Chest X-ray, AP view. Patient: 58 years old, sex M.
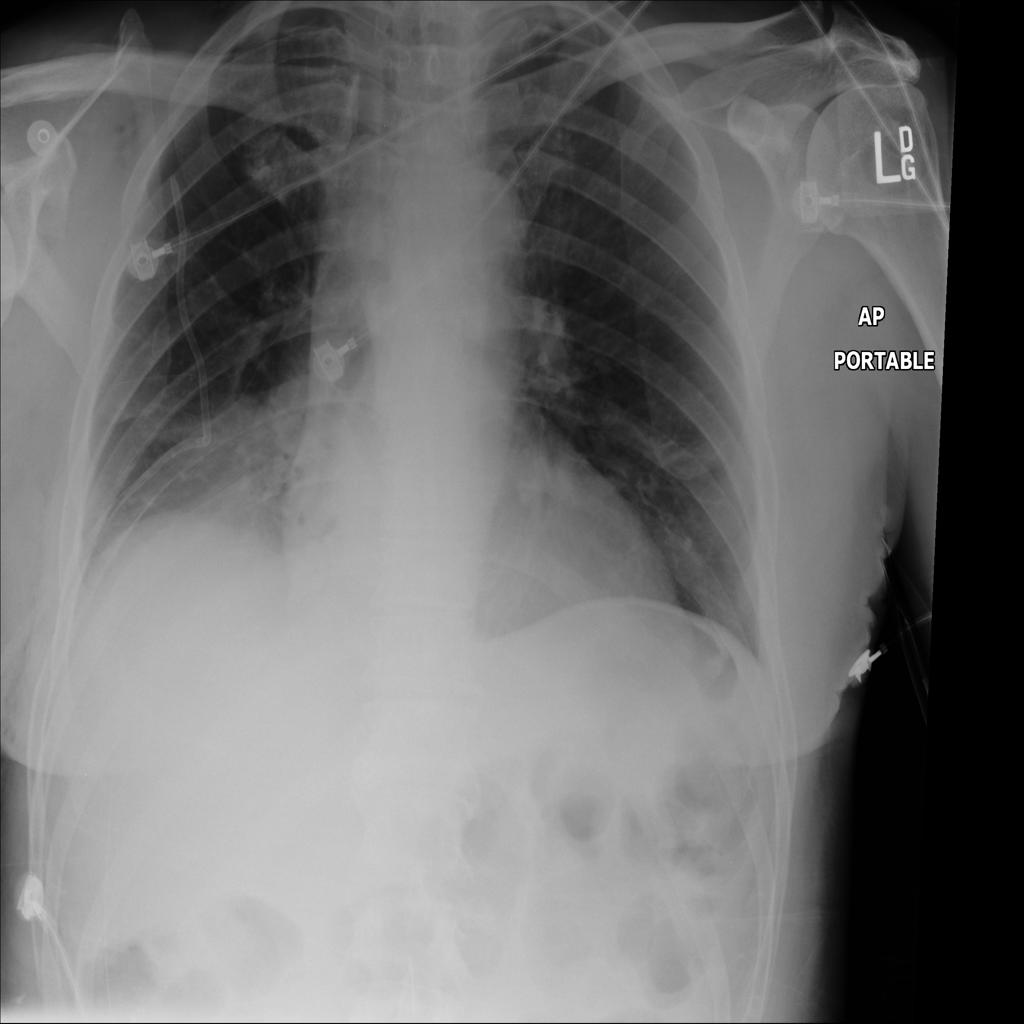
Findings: Atelectasis, Pneumothorax